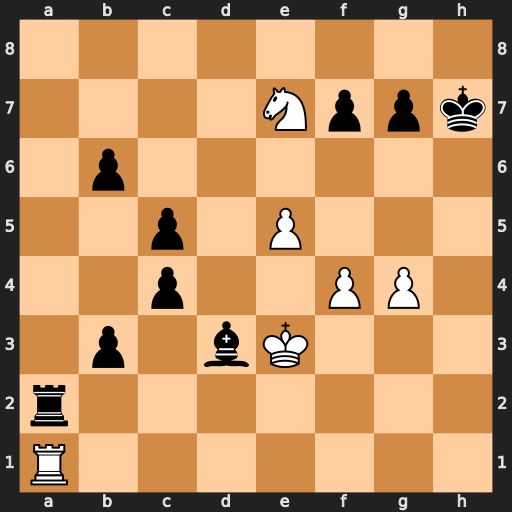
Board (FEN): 8/4Nppk/1p6/2p1P3/2p2PP1/1p1bK3/r7/R7
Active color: w
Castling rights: -
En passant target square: -
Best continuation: Rh1+ Rh2 Rxh2#